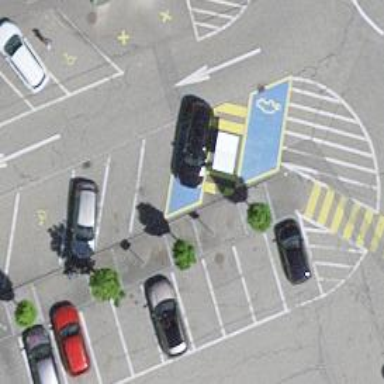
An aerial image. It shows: Charging station.